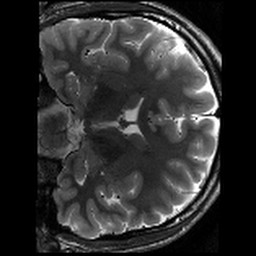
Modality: T2w
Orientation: coronal
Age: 23
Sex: male
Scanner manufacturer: siemens
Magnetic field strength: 3 T
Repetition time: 8.02 s
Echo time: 0.08 s